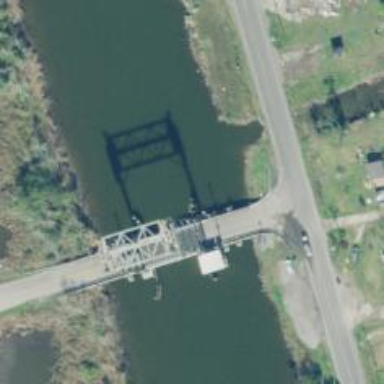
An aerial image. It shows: Lift bridge on residential road.